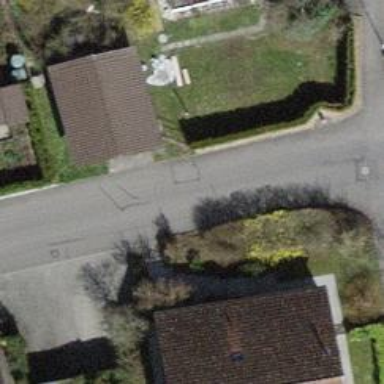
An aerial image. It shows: Post box.